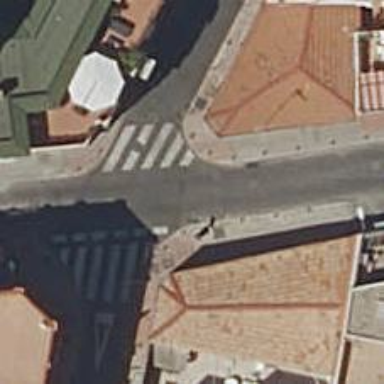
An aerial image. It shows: Asphalt footpath with unmarked crossing.